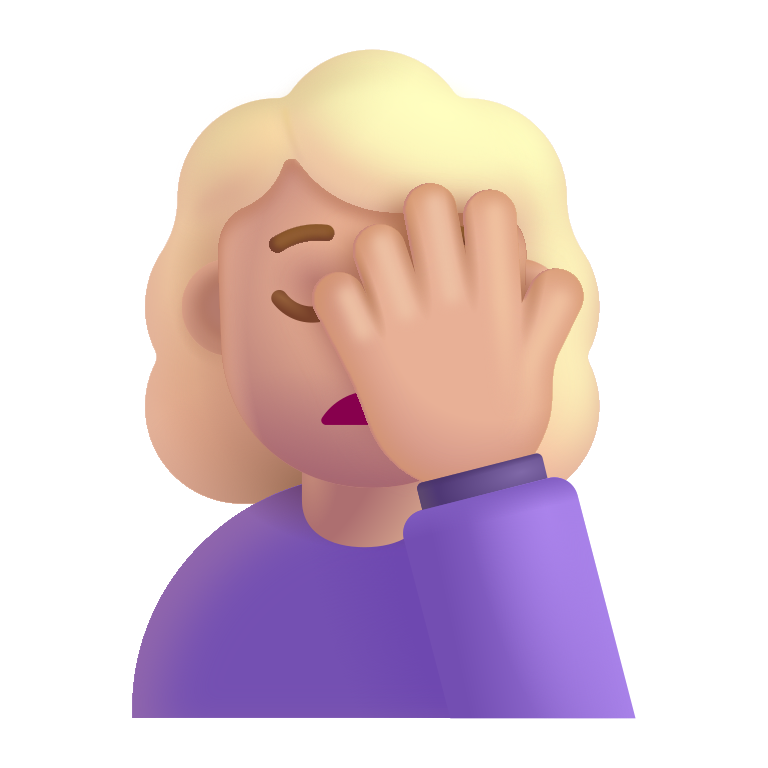
woman facepalming color  light